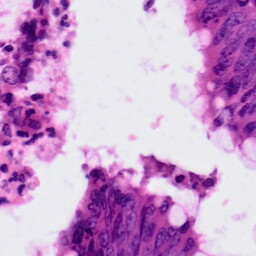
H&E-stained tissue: Colon